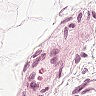
Metastatic tissue present: no